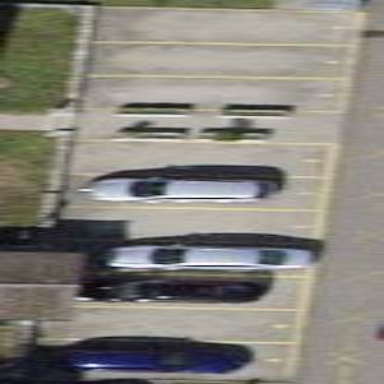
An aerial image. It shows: Parking area with asphalt surface.